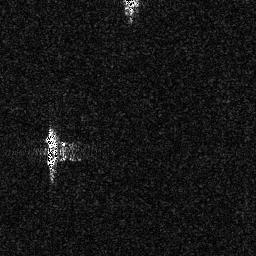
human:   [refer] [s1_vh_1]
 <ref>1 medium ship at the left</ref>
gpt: <box>[[16, 48, 22, 64, 0]]</box>